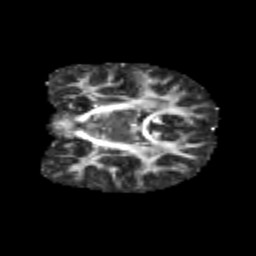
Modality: FA
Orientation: coronal
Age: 9
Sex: female
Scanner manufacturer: siemens
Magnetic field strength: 3 T
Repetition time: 3.8 s
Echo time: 0.07 s